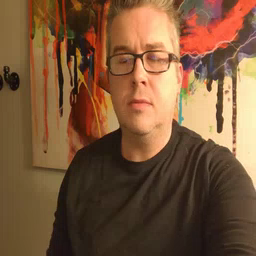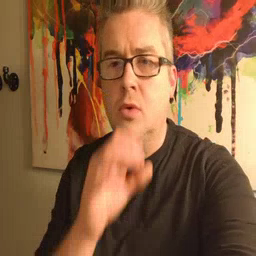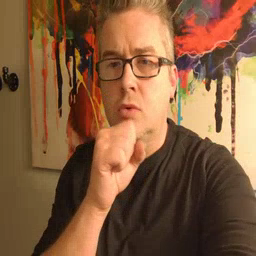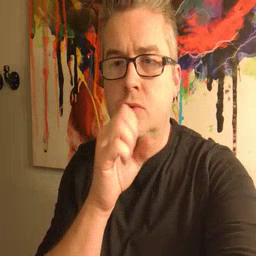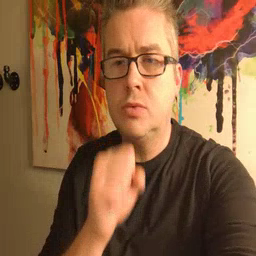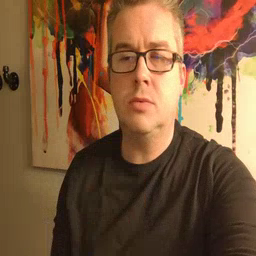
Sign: orange